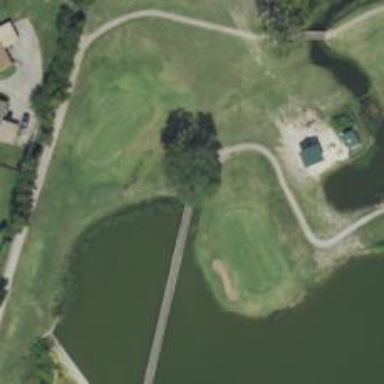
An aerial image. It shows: Path bridge on golf course.